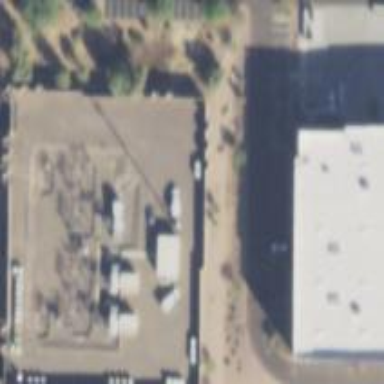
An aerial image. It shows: Outdoor power substation at the distribution level with surrounding wall barrier.